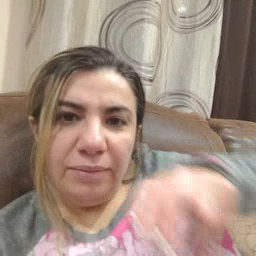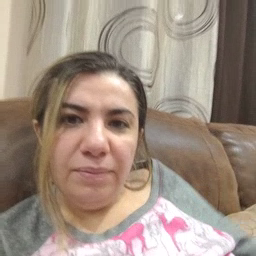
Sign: chair